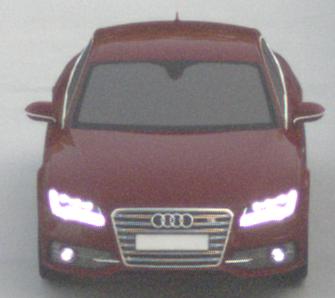
Make: Audi
Model: S7 Sportback cod
Detailed model: S7 (4G) Sportback
Model produced from: 2012/06
Model produced until: 2014/05
Doors: 5
Color: red
Road condition: dry road
Daytime: sunrise or sunset
Contrast: low contrast